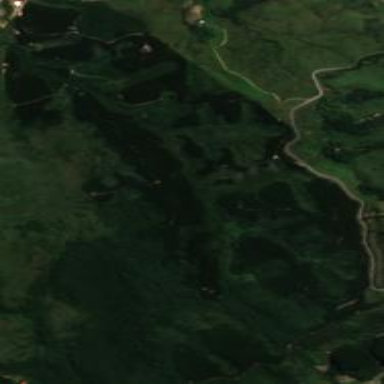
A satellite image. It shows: Forest with evergreen needle-leaved trees.